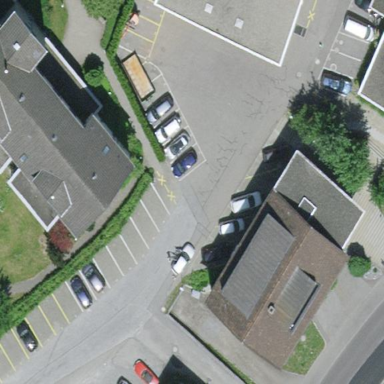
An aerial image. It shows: Public building.